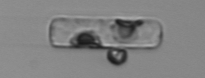
Label: Guinardia_delicatula